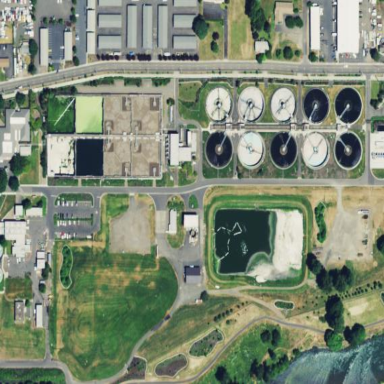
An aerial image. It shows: View of wastewater plant.